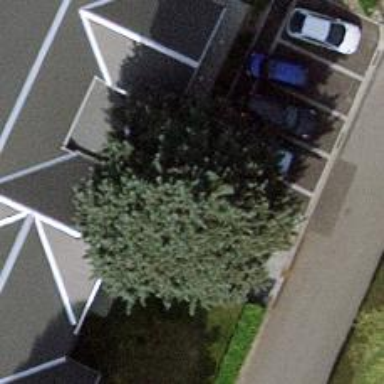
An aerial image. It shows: Evergreen needle-leaved tree.